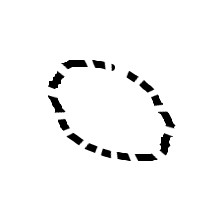
Shape: circle